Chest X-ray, PA view. Patient: 28 years old, sex F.
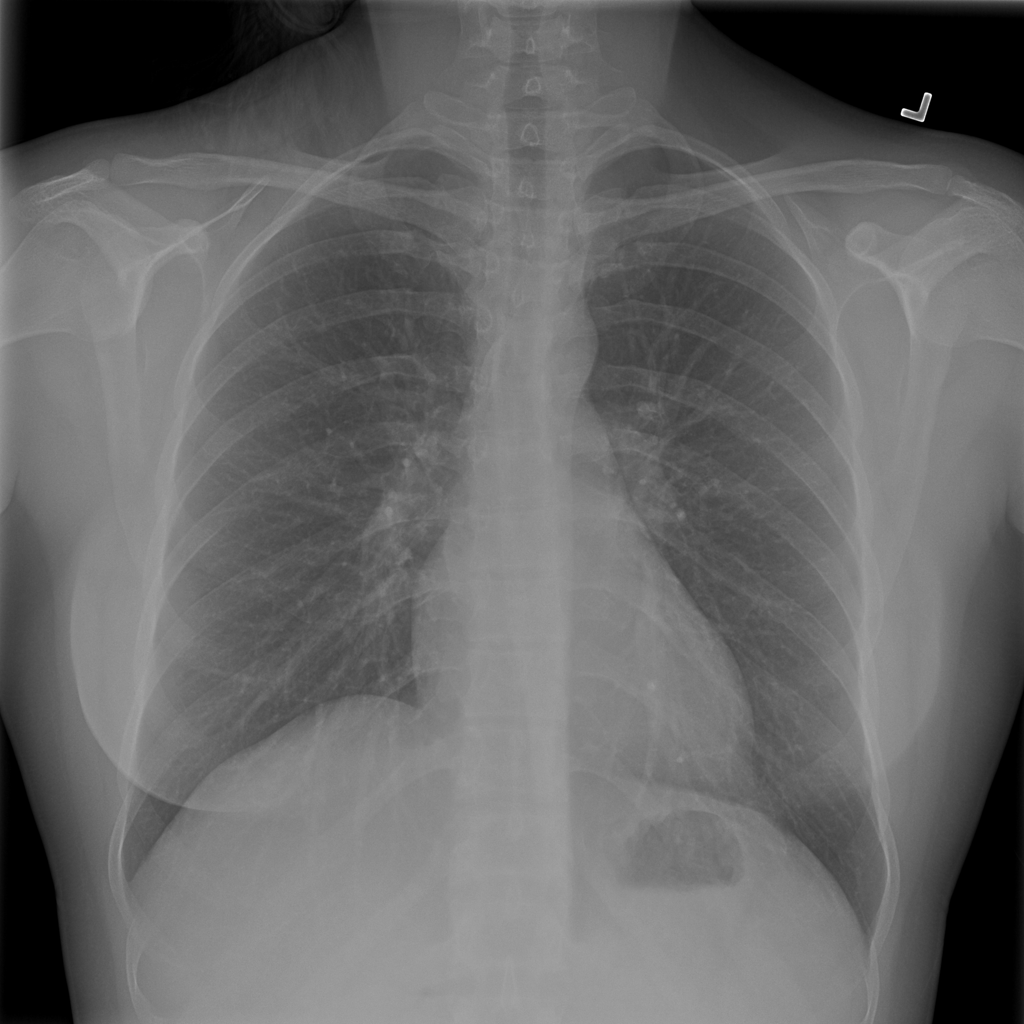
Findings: No Finding